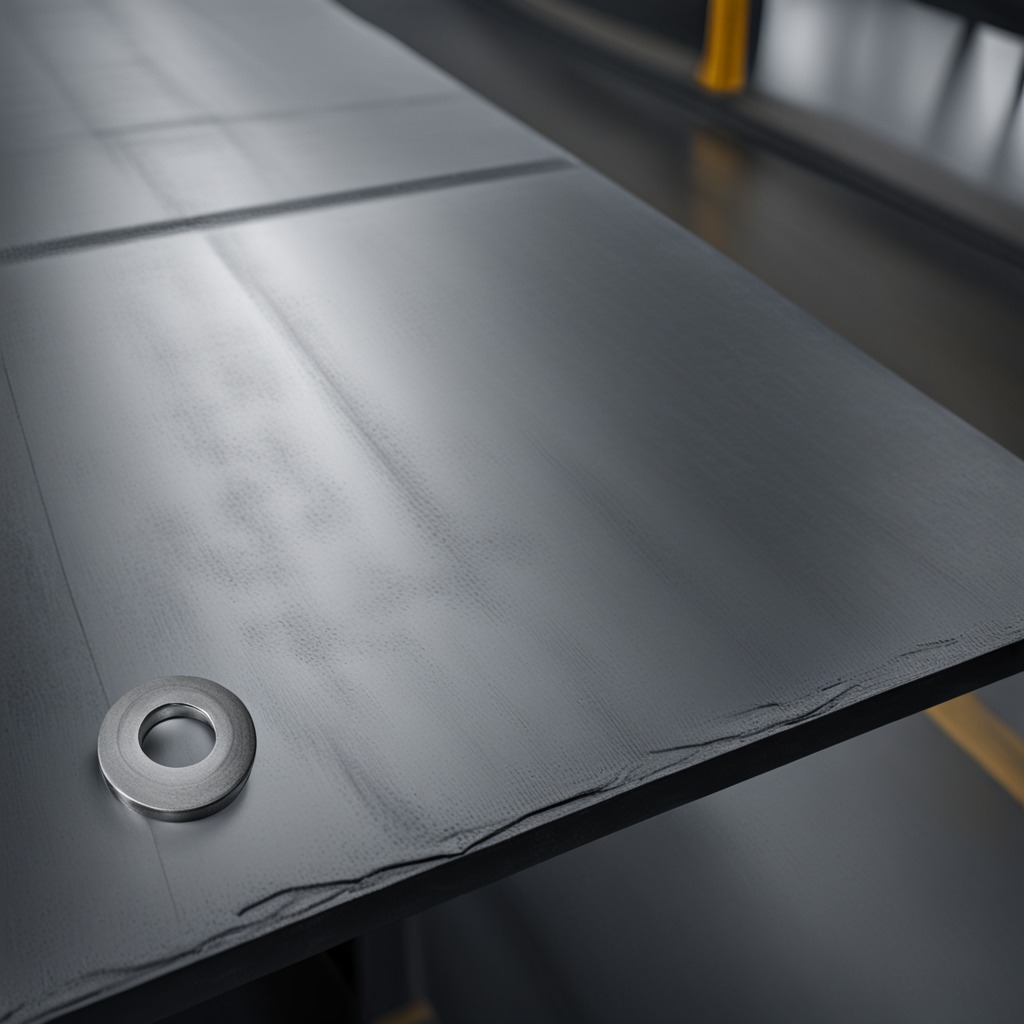
A flat metal washer lies on the cold steel table in a mining workshop.